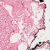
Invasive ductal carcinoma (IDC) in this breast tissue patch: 0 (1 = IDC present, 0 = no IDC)